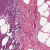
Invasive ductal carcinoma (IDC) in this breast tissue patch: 0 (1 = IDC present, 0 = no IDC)